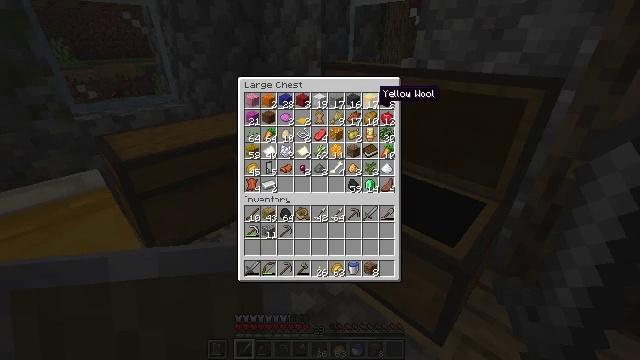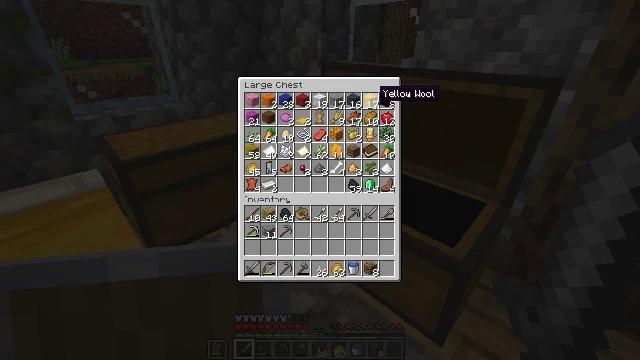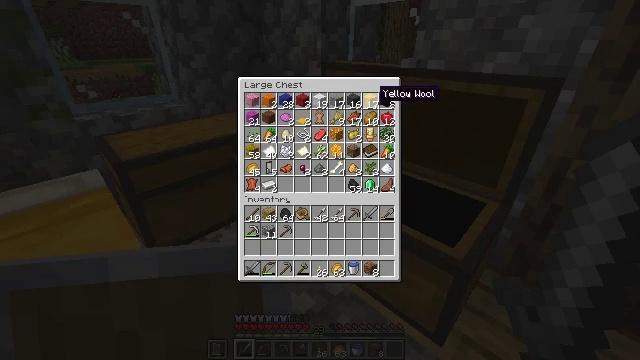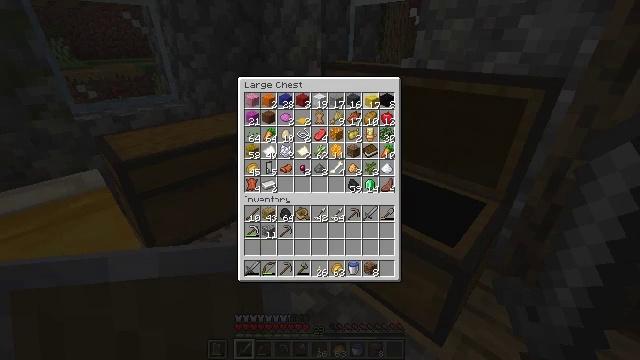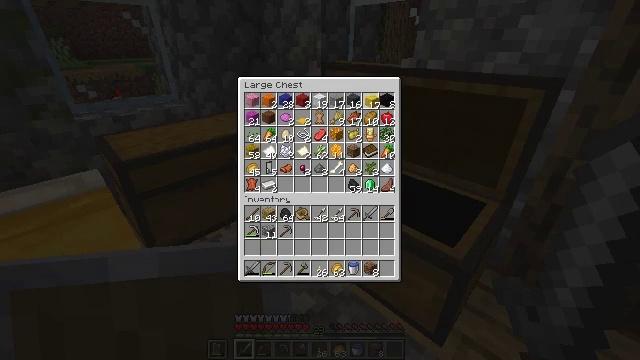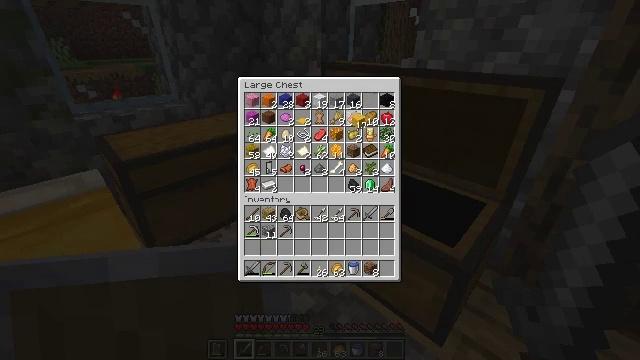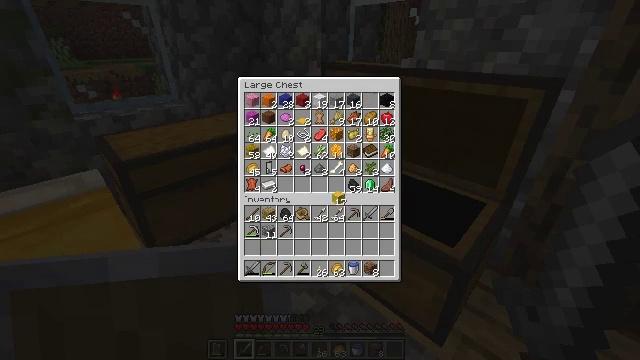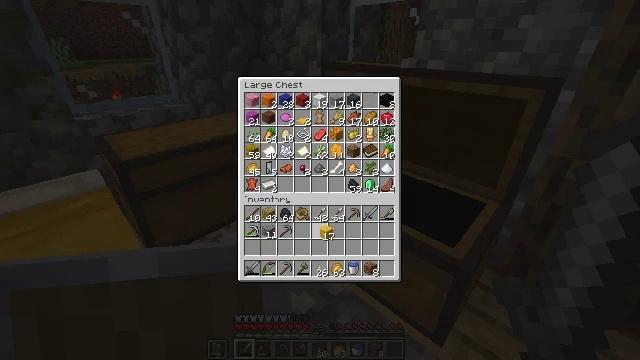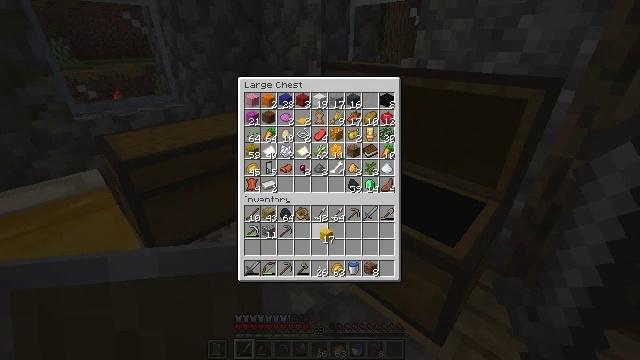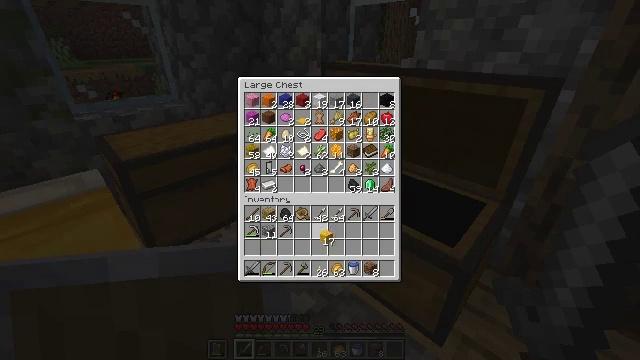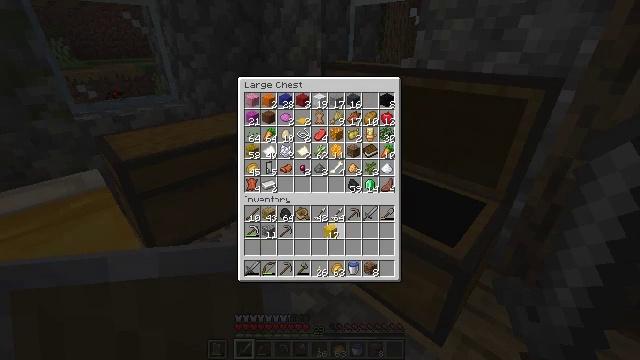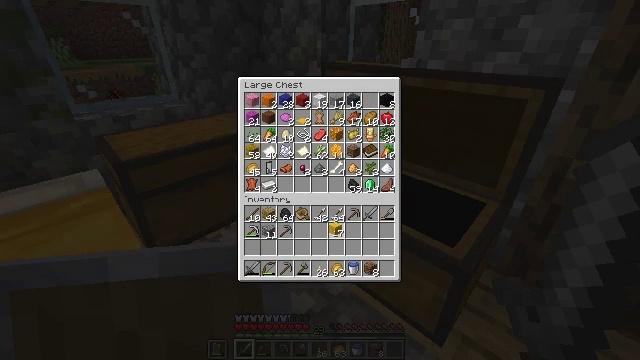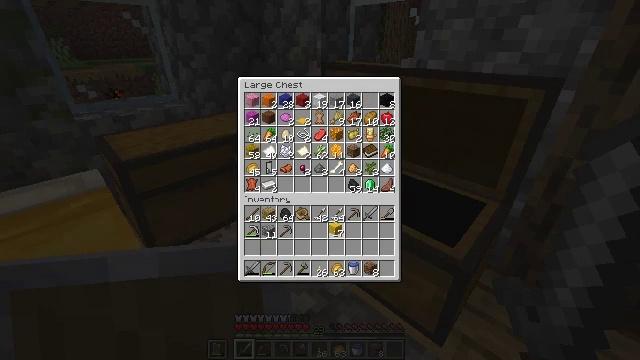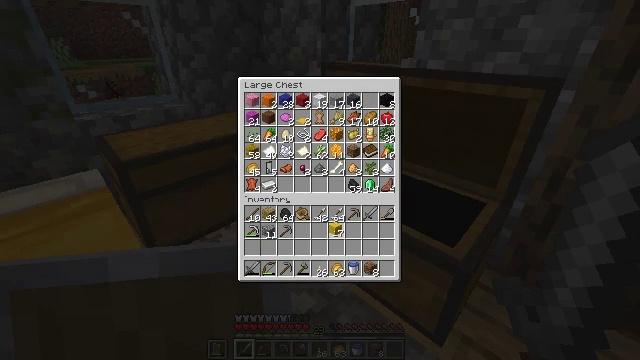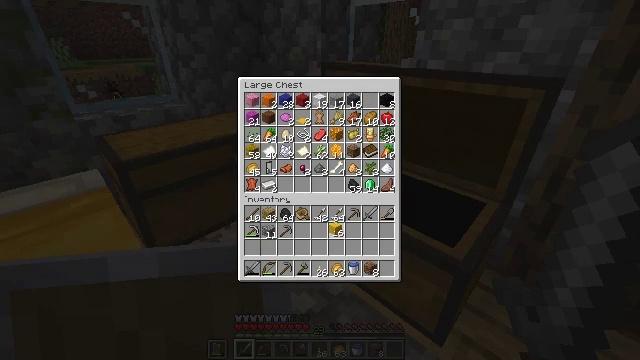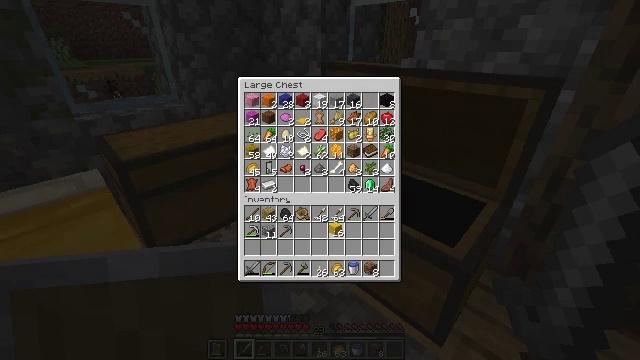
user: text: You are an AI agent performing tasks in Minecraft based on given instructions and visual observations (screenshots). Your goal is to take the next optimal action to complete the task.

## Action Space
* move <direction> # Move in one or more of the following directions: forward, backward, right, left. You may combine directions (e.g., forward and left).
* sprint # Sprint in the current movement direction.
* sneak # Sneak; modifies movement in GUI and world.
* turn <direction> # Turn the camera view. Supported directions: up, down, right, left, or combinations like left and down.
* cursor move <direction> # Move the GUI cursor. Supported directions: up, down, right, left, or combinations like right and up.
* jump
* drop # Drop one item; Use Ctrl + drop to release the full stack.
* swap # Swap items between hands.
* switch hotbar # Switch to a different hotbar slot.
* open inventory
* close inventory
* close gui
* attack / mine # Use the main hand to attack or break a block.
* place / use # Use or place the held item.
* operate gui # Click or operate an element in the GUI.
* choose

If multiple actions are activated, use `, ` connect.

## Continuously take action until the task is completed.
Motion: motion action
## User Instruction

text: Use a crafting table to craft a blue bed.
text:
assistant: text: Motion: no_op
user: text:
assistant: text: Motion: no_op
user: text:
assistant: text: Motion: attack / mine
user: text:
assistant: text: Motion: attack / mine
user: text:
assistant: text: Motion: turn left and down
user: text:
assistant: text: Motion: turn left and down
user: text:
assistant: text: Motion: turn left and down
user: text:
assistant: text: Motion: no_op
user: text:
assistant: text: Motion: no_op
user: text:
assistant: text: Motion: no_op
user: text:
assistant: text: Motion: no_op
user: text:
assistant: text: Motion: use / place
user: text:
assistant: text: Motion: use / place
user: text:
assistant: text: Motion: no_op
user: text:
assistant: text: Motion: no_op
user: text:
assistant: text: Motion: use / place
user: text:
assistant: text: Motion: use / place
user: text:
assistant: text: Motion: no_op
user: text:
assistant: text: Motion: no_op
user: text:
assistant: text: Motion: no_op
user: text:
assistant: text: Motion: no_op
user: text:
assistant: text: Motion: use / place
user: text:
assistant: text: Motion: use / place
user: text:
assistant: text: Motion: no_op
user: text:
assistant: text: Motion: turn right and up
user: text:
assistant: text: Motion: turn up
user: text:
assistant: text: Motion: turn up
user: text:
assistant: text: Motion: turn up
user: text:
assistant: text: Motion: turn up
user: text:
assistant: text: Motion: turn up